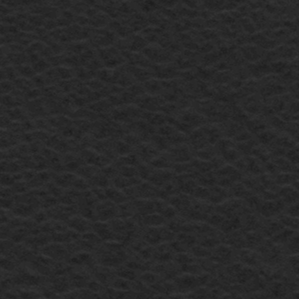
Label: frost